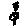
Label: flower